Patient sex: M
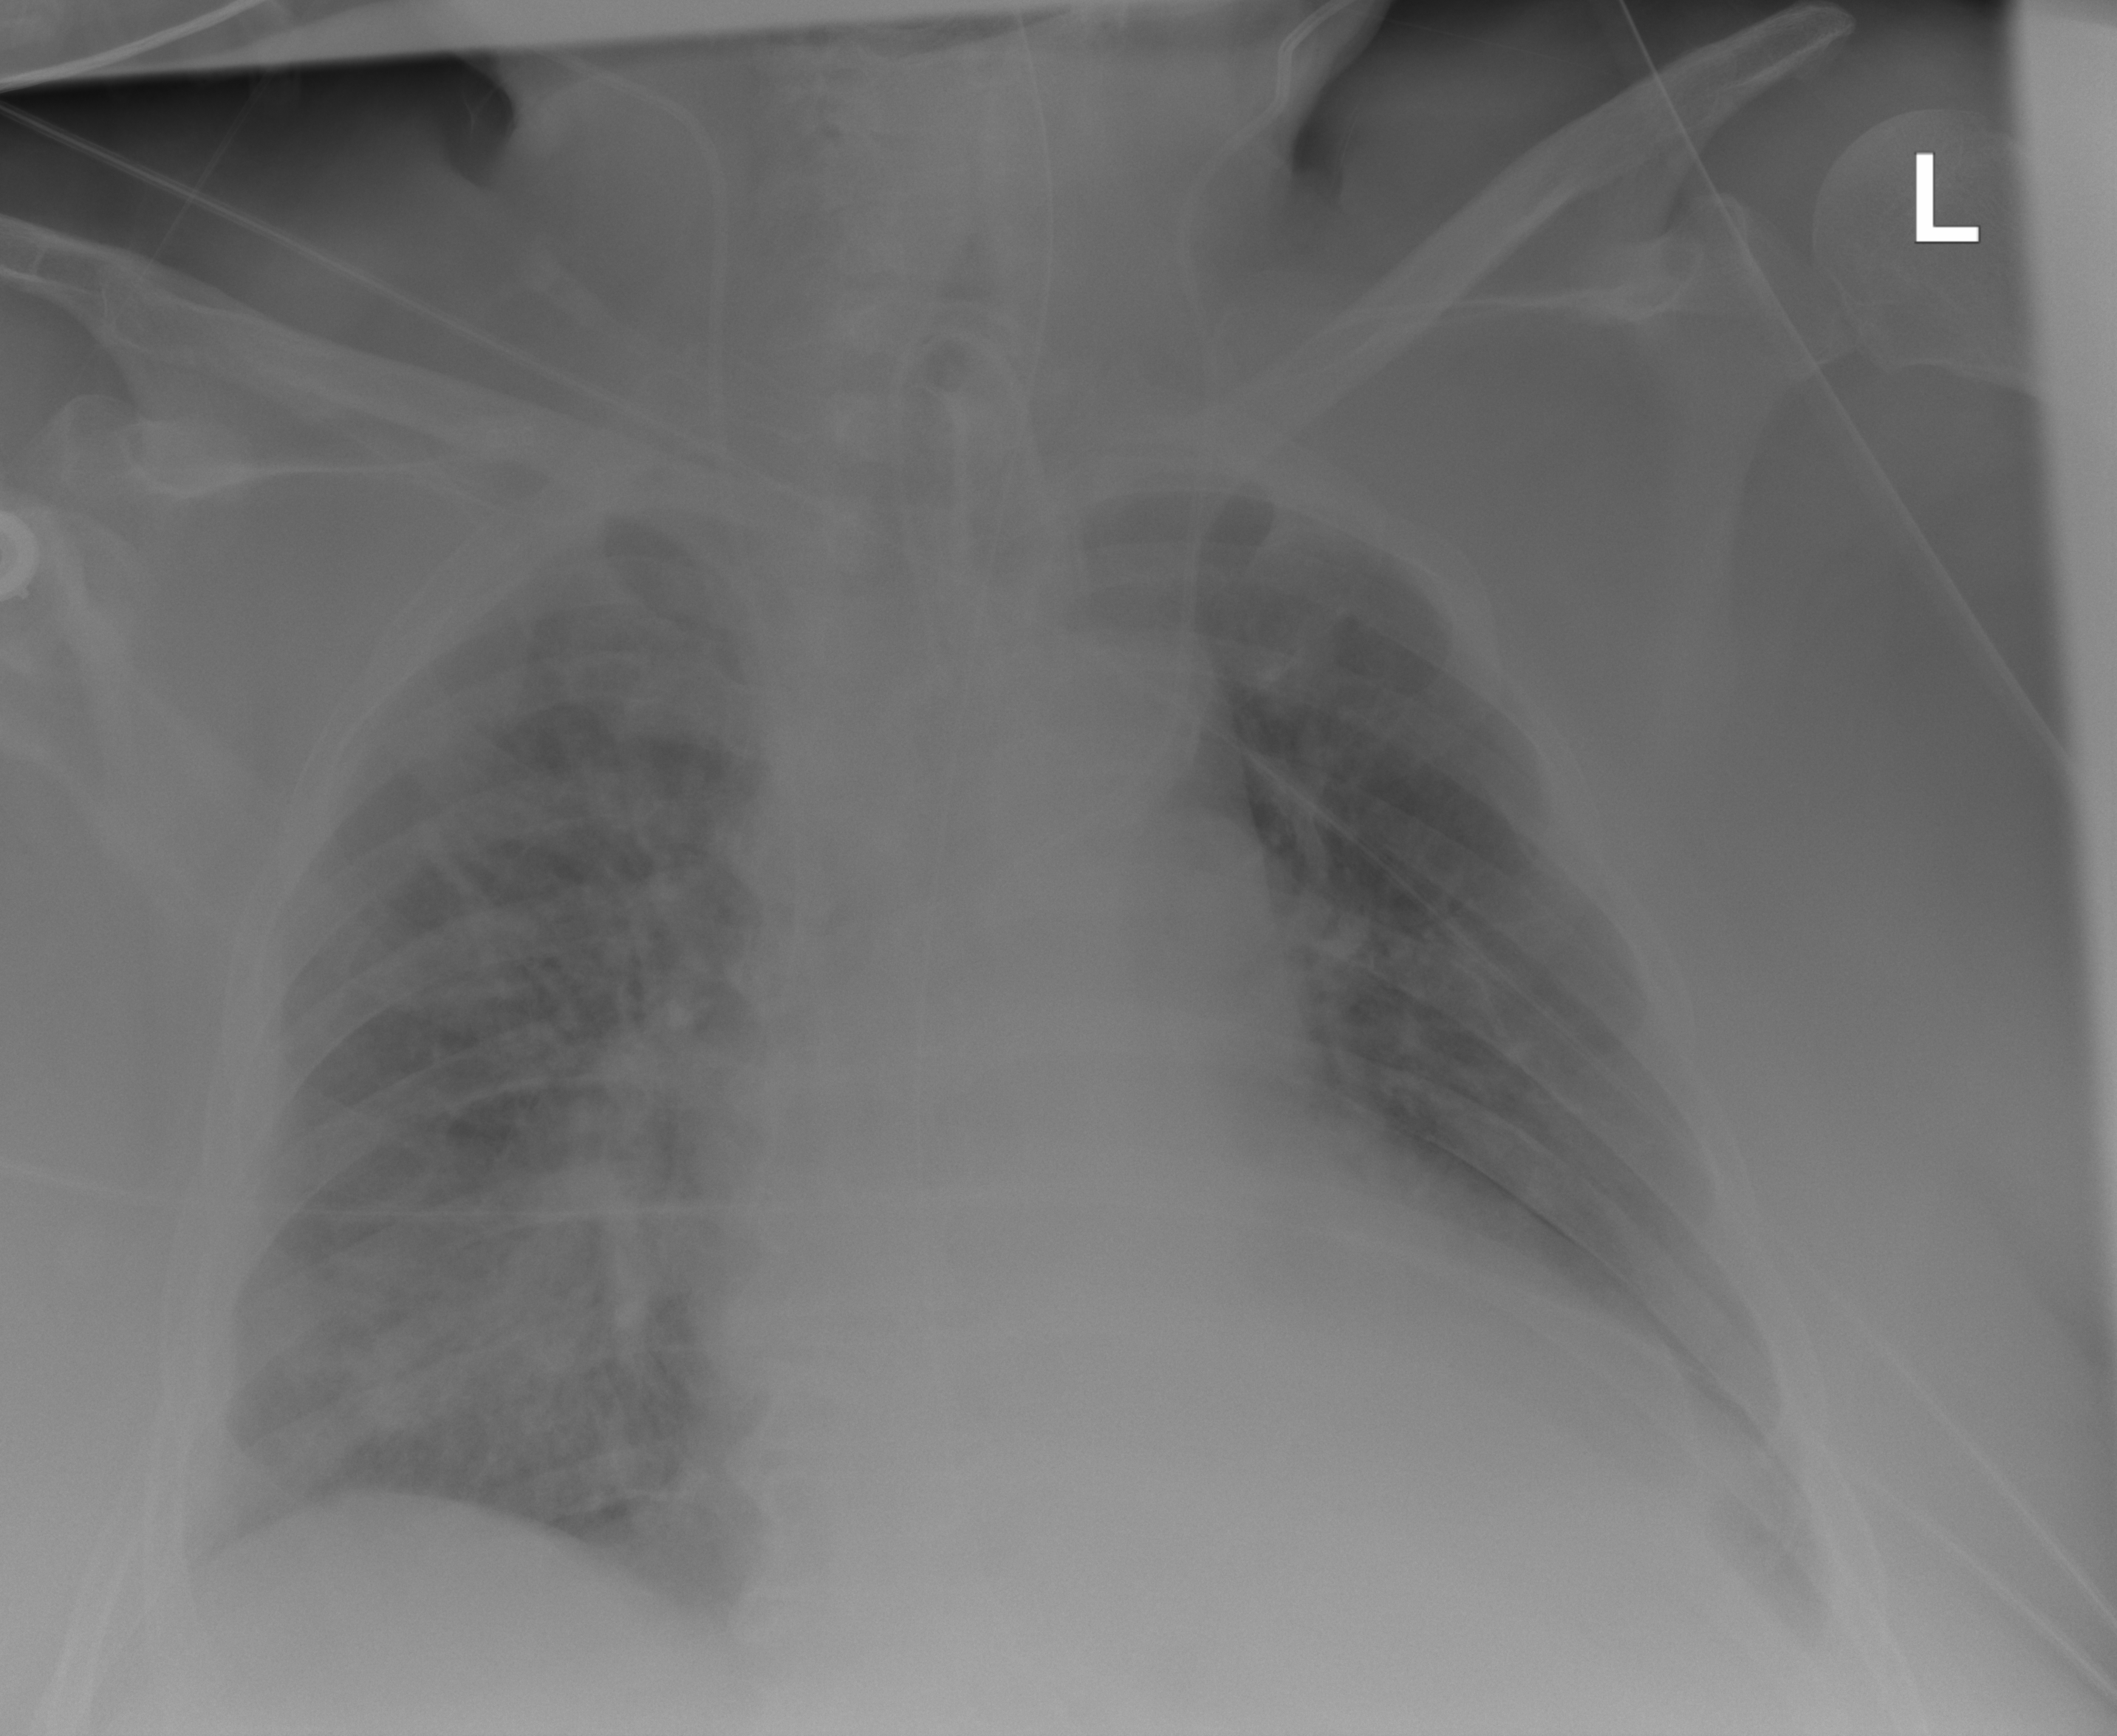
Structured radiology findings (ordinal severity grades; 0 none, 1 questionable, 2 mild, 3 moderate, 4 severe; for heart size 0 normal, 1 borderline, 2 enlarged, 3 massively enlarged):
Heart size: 2
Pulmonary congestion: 0
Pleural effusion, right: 0
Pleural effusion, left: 2
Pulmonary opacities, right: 2
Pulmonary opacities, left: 0
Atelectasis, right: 2
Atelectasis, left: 2